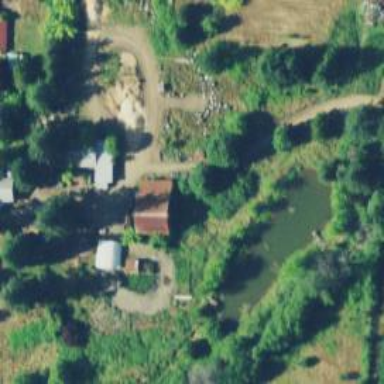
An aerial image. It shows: Farmyard area.